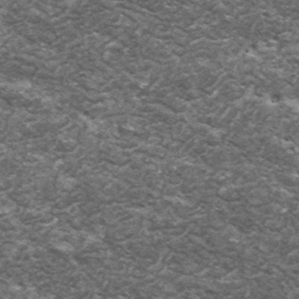
Label: frost